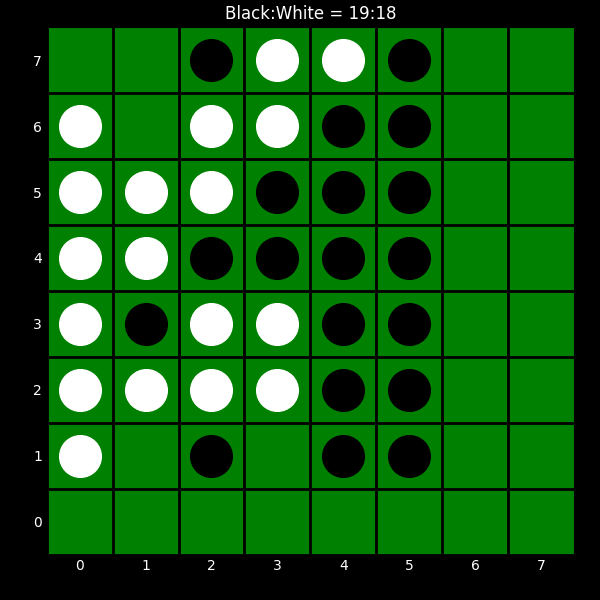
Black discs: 19
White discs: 18